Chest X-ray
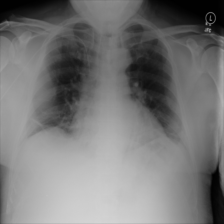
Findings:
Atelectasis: positive
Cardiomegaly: negative
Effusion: negative
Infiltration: positive
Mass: negative
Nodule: negative
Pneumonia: negative
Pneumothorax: negative
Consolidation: negative
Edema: negative
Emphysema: negative
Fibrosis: negative
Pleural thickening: negative
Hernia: negative